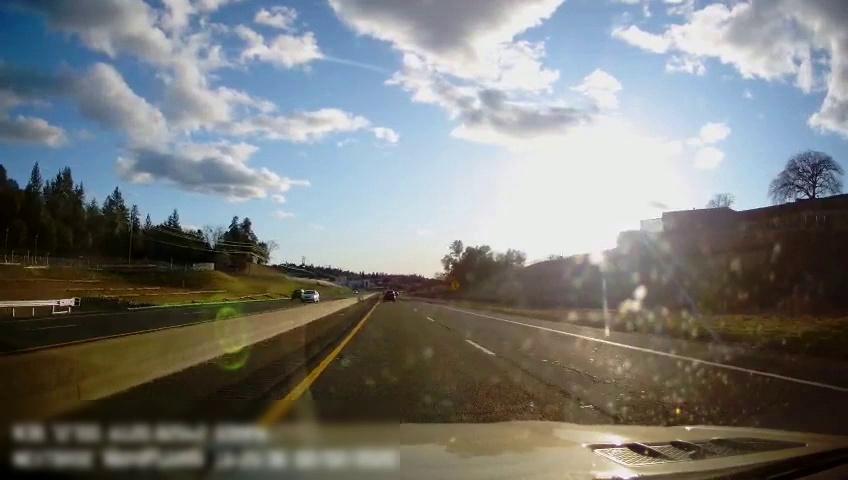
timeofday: Day
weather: Sunny
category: Drivable Space
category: Drivable Space
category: Vehicles | SUV
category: Vehicles | Car
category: Vehicles | SUV
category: Lanes | Current Lane
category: Lanes | Alternate Lane
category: Lanes | Current Lane
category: Traffic | Signs